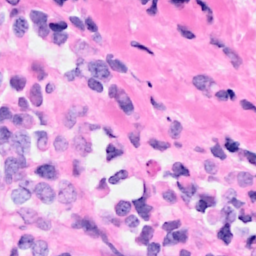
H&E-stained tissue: Breast